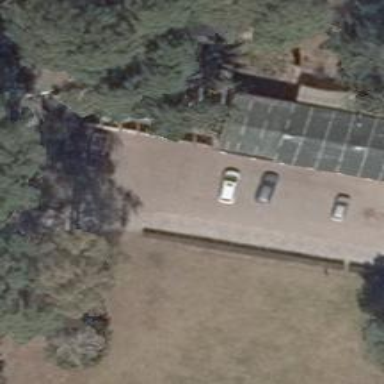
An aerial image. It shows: Parking area with surface.